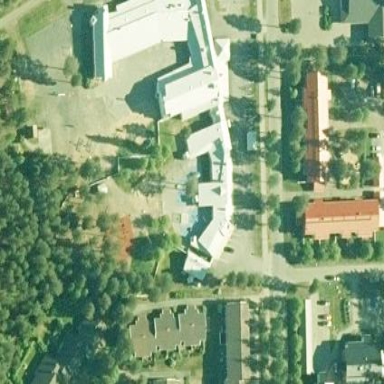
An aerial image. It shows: School building.